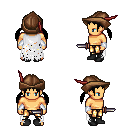
a pixel art fantasy rpg character, male body template, human, tanned skin, white tattered cape, gold greaves, black twin-tailed hairstyle, leather cap, white cloth bracers, black shoes, dagger, four views (front, back, left, right), 2x2 character sprite sheet, small pixel art, hard edges, no anti-aliasing